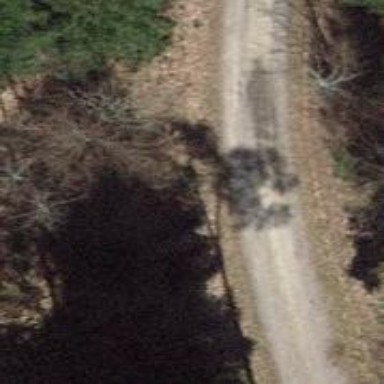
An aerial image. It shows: Track with pebblestone surface. The track type is grade2.